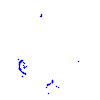
Particle: kaon